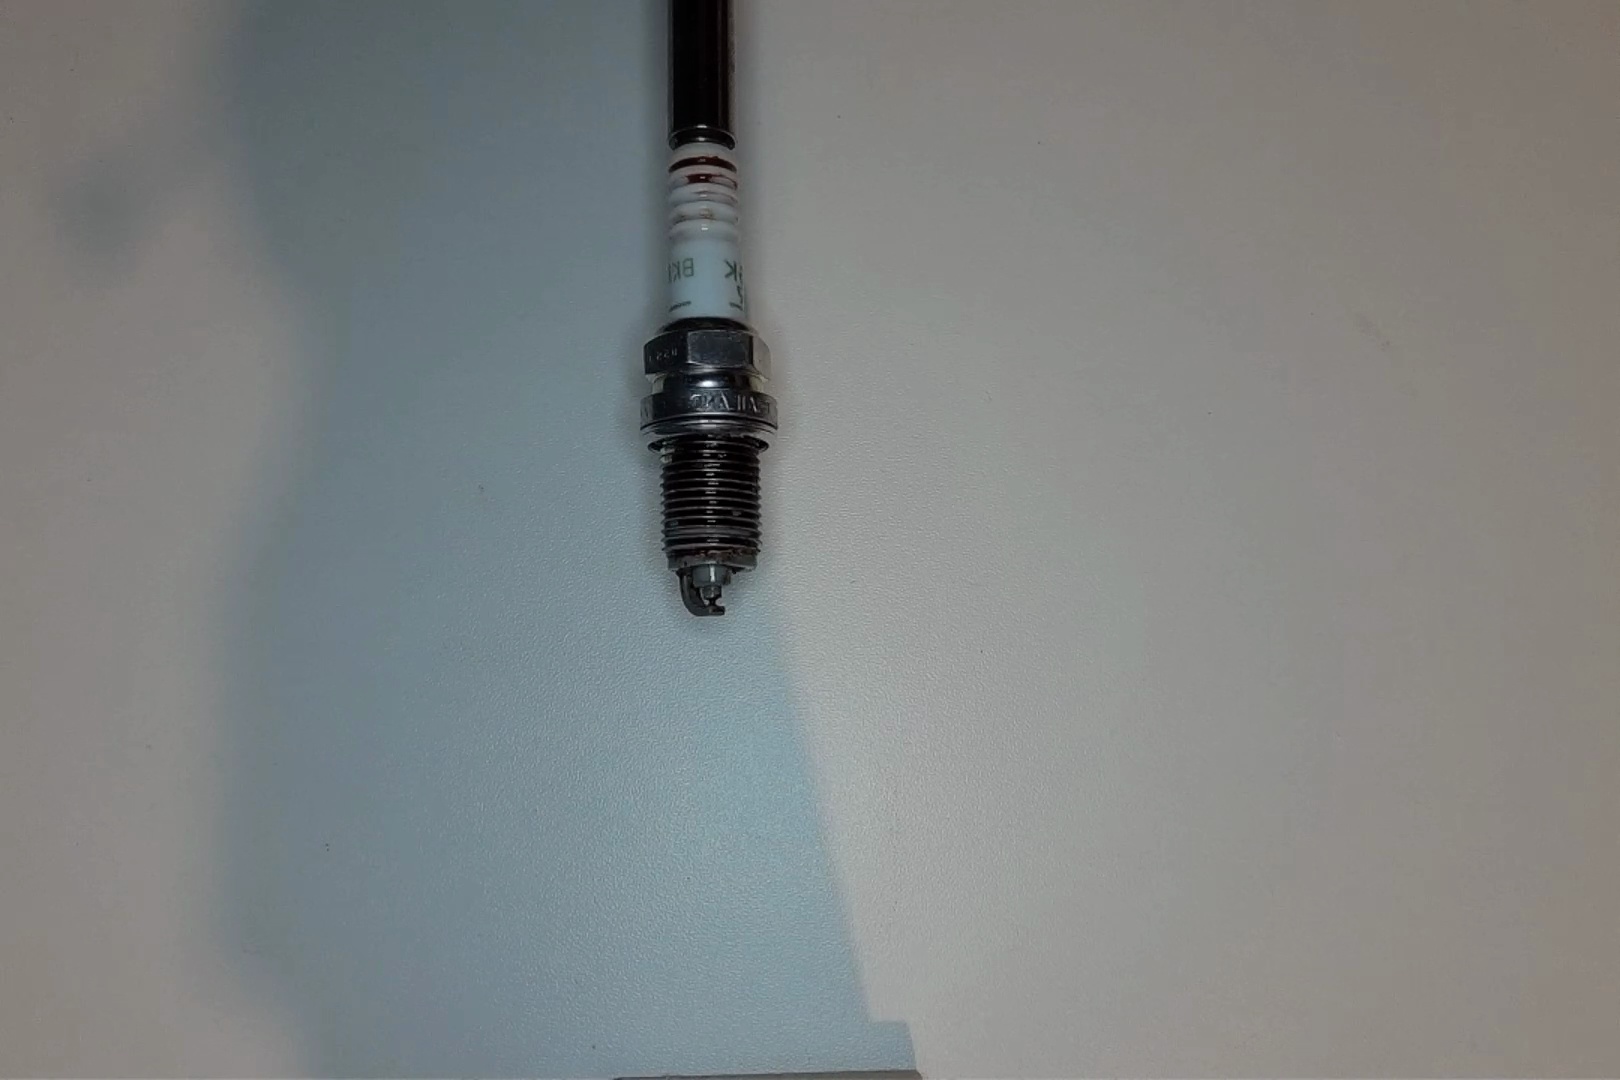
Label: anomaly